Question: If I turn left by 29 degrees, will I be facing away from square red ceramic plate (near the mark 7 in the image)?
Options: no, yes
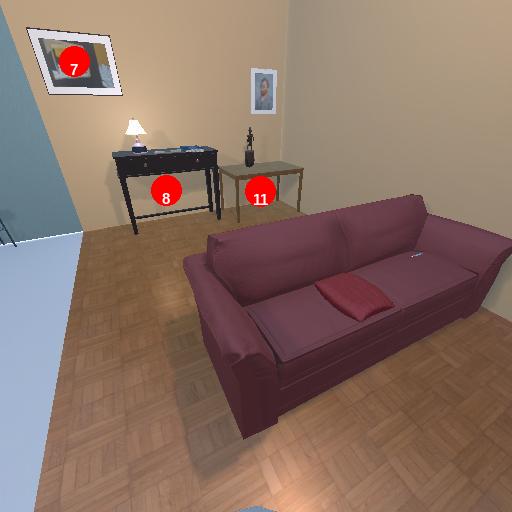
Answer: no